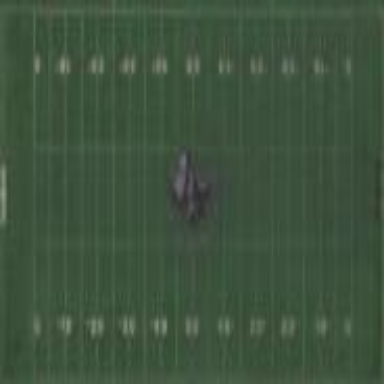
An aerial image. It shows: American football pitch for leisure and sport activities.